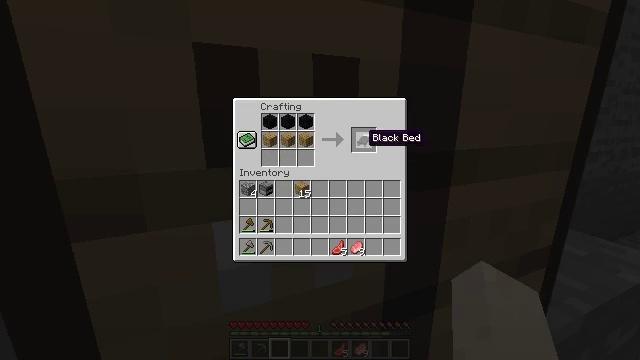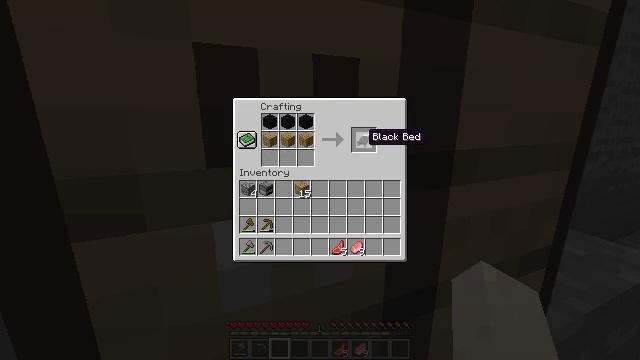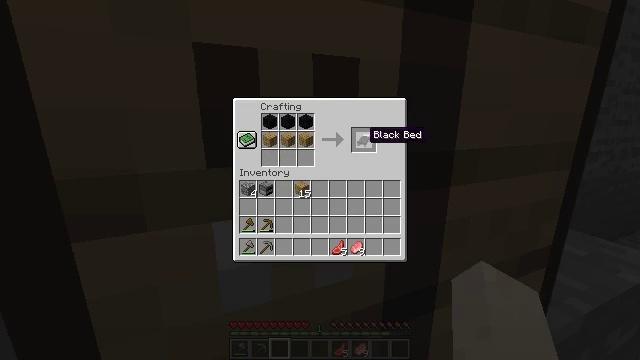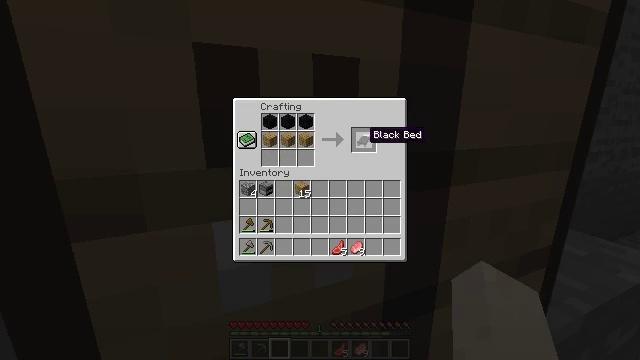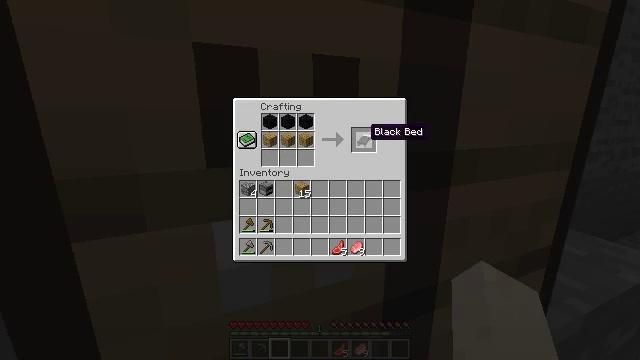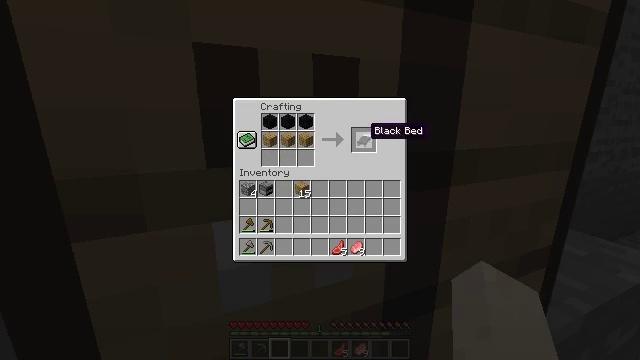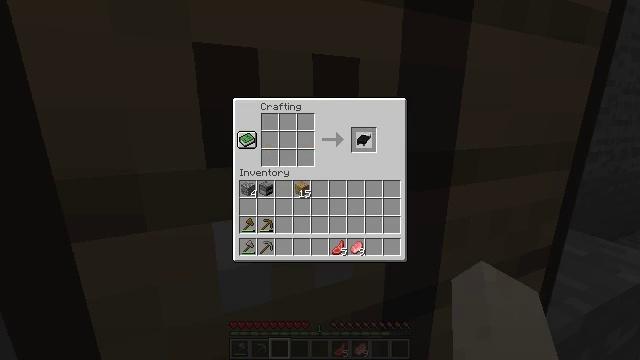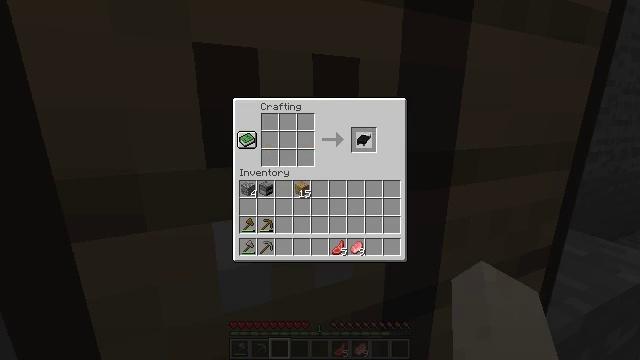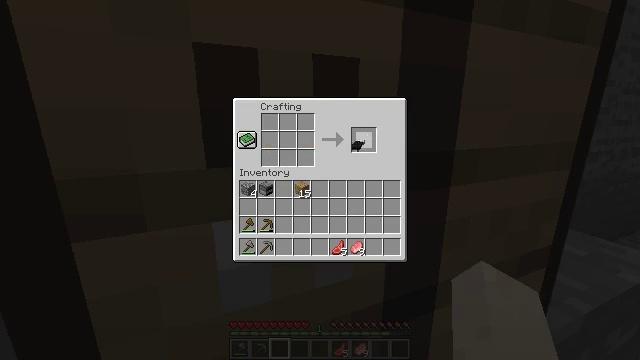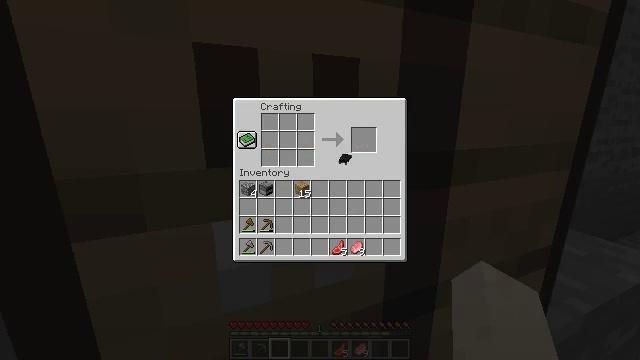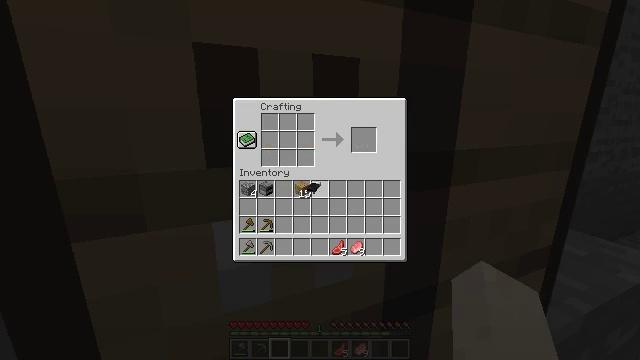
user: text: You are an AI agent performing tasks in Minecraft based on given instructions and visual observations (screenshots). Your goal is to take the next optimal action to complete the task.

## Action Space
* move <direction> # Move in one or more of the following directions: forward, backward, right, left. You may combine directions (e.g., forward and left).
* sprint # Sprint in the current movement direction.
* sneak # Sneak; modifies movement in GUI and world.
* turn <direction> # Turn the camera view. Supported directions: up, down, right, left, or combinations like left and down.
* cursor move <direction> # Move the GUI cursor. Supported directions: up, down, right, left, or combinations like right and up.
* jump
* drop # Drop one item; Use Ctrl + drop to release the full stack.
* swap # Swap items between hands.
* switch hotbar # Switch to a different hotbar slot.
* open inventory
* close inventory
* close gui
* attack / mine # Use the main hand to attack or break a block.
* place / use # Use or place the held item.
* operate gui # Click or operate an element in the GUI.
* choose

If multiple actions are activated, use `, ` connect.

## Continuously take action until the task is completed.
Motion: motion action
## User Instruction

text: Get a black bed by crafting with black wool.
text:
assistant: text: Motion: no_op
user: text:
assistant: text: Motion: no_op
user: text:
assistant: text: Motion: no_op
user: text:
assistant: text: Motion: no_op
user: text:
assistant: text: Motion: no_op
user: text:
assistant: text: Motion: operate gui
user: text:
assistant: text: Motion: operate gui
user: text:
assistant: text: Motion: no_op
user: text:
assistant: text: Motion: cursor move left and down
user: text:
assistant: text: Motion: cursor move left and down
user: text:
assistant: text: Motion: no_op